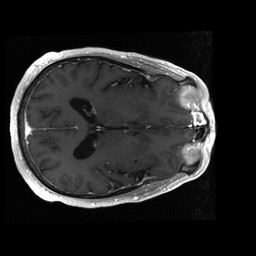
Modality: T1w
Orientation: axial
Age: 62
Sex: male
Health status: ill